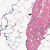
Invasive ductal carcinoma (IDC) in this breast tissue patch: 0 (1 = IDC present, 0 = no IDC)